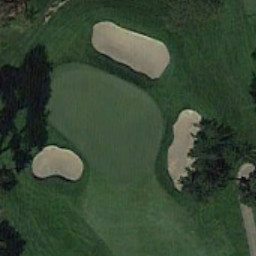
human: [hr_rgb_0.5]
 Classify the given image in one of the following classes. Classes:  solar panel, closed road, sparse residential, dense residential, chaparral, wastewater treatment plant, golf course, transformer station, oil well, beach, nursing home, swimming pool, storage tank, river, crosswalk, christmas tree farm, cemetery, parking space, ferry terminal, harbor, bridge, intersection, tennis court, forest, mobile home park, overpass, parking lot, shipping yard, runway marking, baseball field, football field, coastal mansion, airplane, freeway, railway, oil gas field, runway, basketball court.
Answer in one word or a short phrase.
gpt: golf course